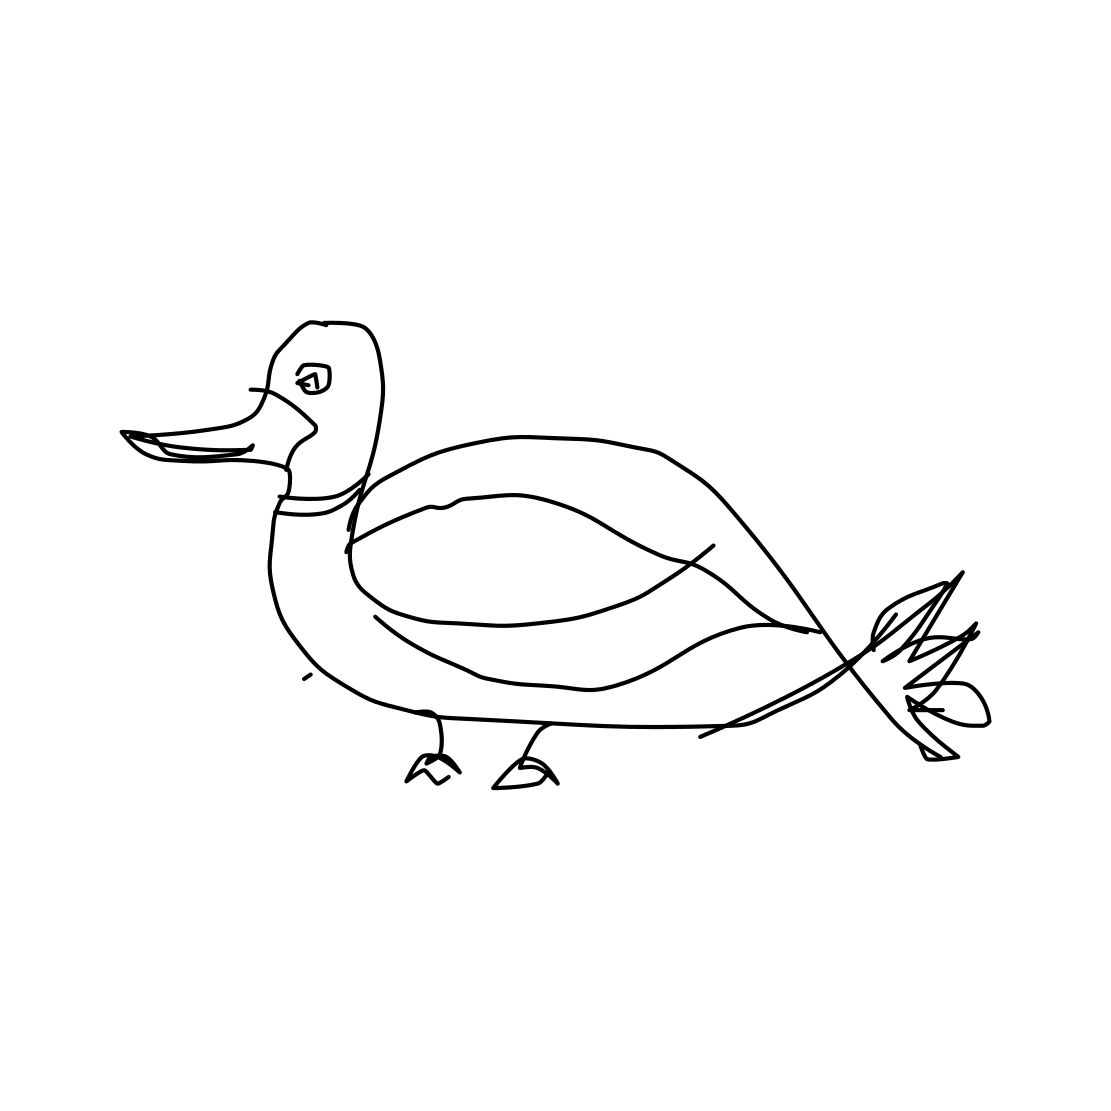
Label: swan